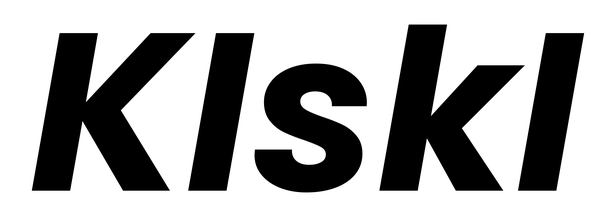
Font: Poppins-BoldItalic